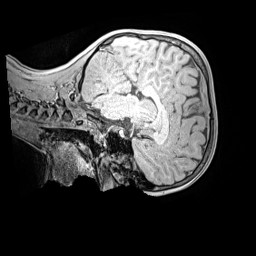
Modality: MP2RAGE
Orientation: sagittal
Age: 9
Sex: male
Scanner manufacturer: siemens
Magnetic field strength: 3 T
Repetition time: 4 s
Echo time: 0.00299 s